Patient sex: M
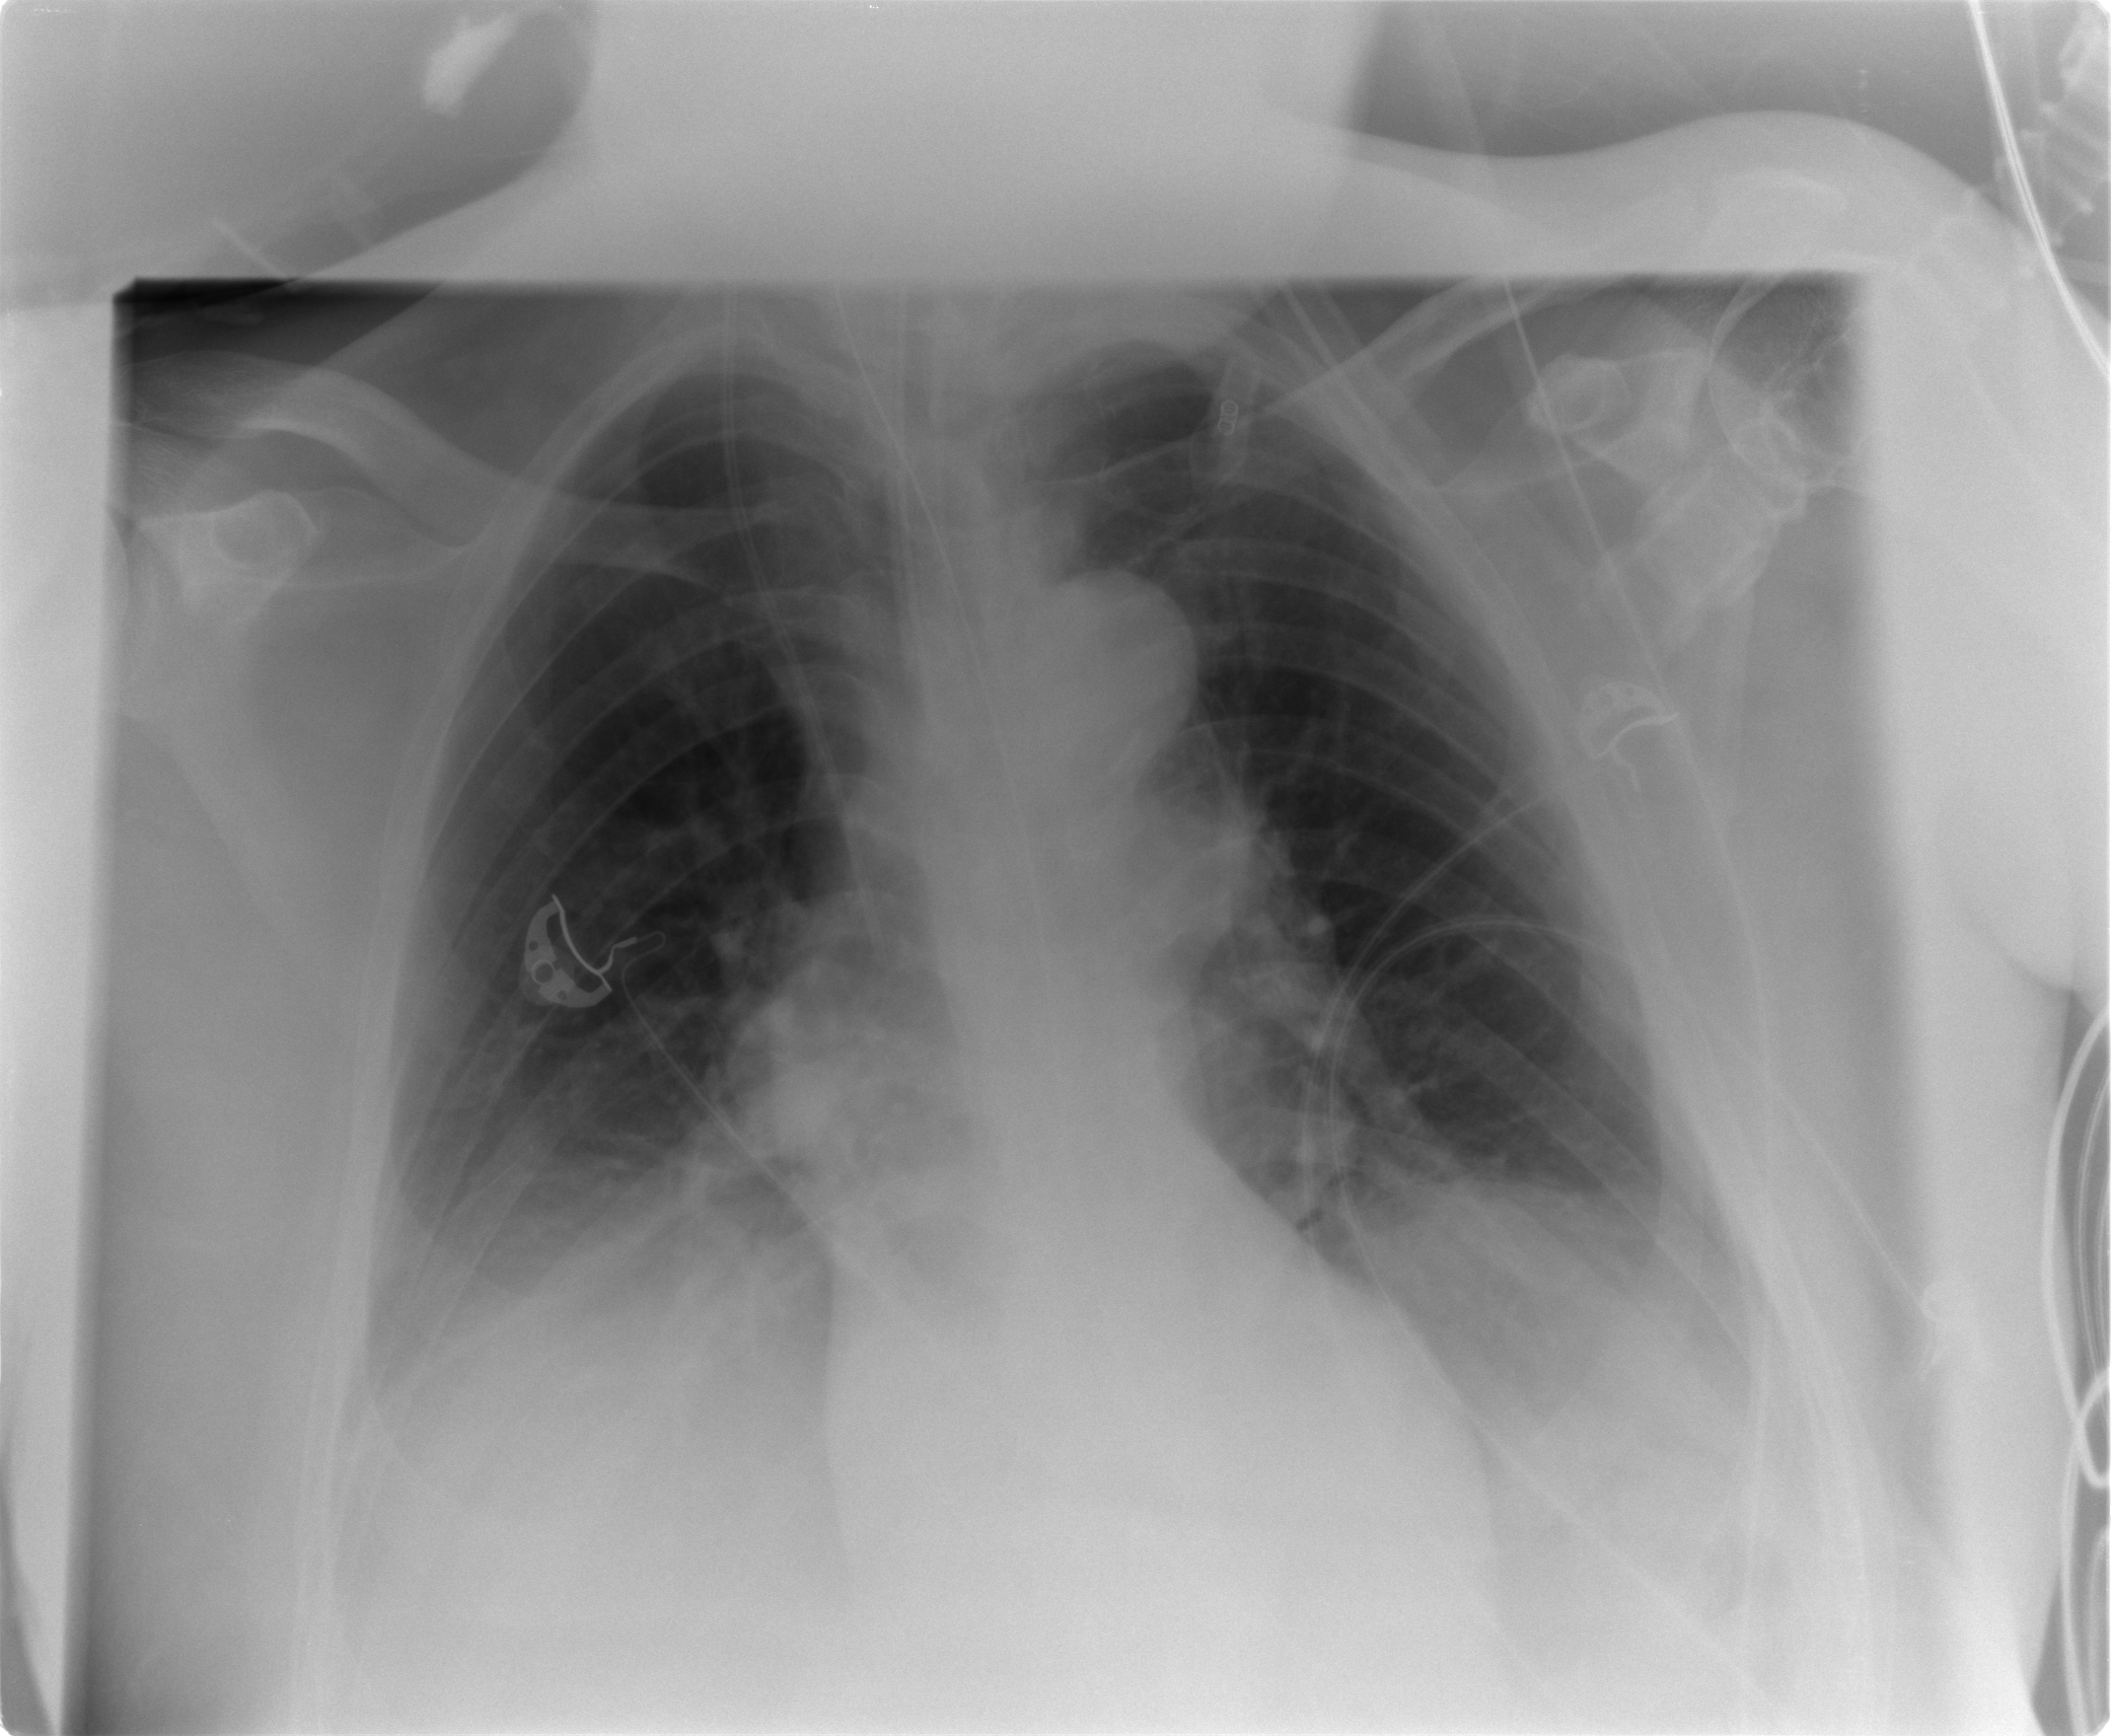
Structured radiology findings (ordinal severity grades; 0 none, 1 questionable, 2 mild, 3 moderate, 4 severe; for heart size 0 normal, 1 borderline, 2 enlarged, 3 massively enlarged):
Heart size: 0
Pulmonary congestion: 2
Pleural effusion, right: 1
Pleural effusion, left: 2
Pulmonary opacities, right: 2
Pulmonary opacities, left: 2
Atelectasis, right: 2
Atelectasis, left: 2